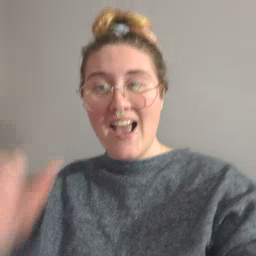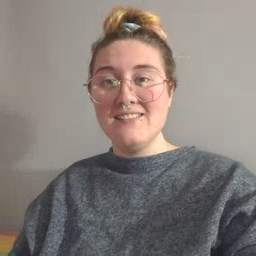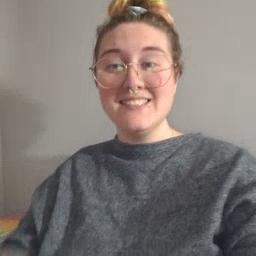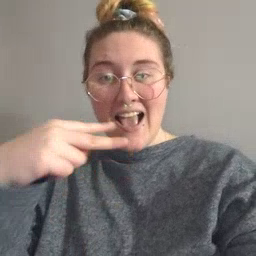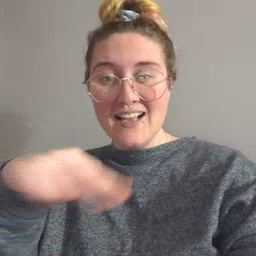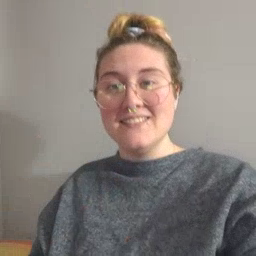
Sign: dance